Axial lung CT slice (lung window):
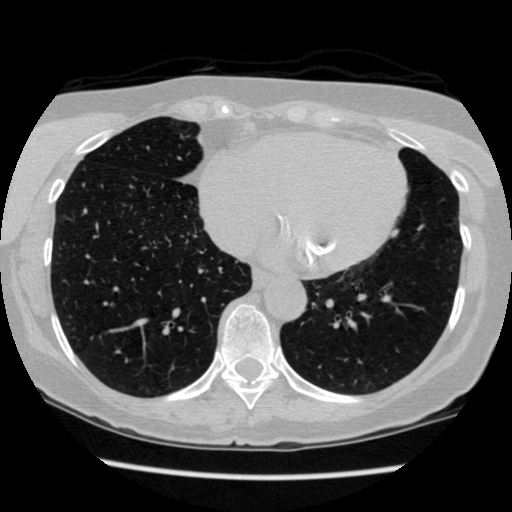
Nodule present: no